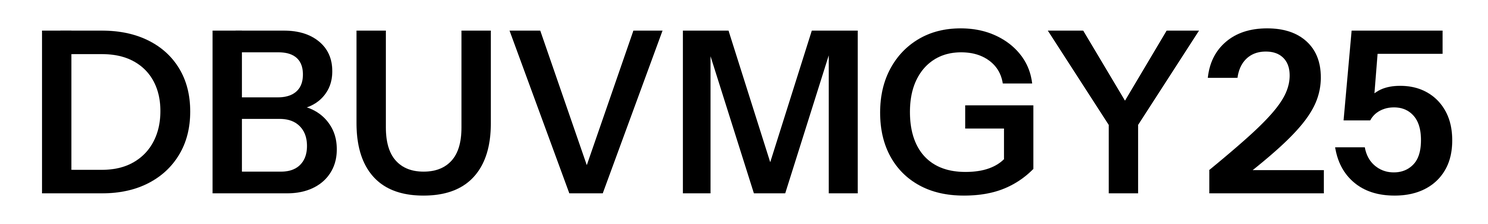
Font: InstrumentSans_SemiBold